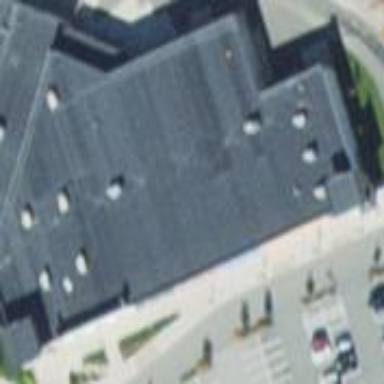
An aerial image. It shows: Retail building.